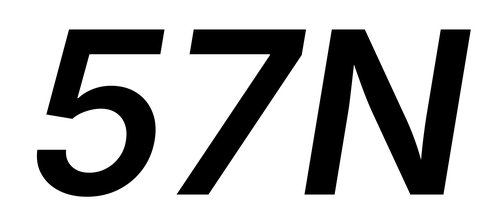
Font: Inter-Italic_SemiBold_Italic